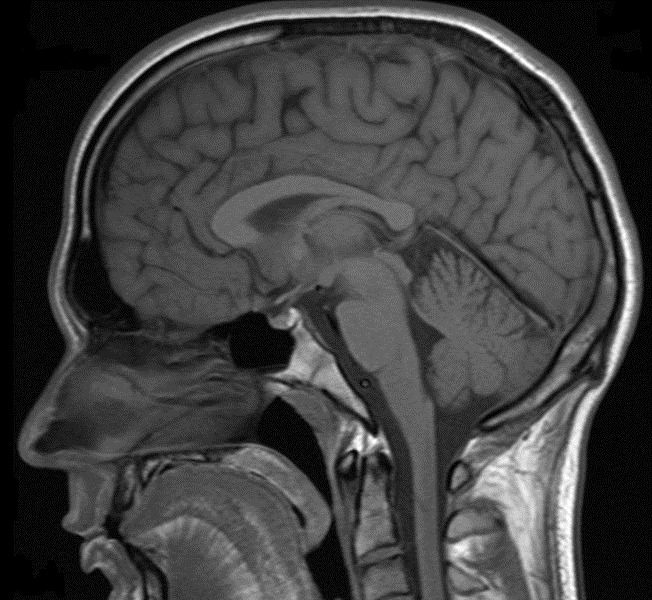
Label: notumor